Question: I'm using PHP tidy and it automatically indents markup, adds tabs and spaces. Please take a look at this.
<URL>
I got 2 questions:
-

-
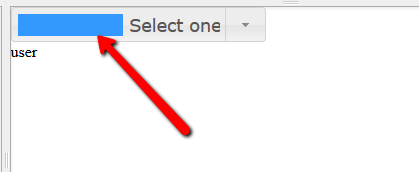
Answer: You're getting spaces because your options' text is on a separate line in HTML with indenting. You could remove them first:
'''
$("#users option").text(function(i, text) {
return $.trim(text);
});
'''
As for the placeholder, use '.attr("placeholder", ...)' instead of '.val(...)':
'''
input = $( "<input>" )
.appendTo( wrapper )
.attr( "placeholder", value )
'''
<URL>